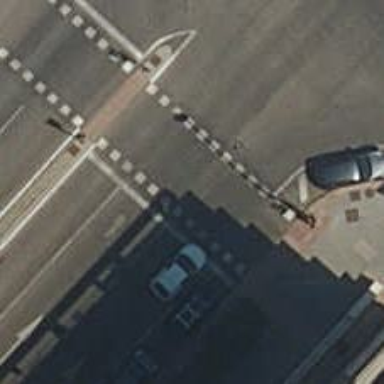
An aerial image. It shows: Zebra crossing with traffic signals.